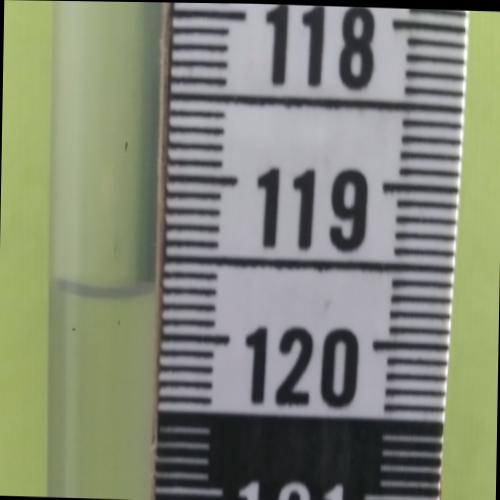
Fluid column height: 119.7 cm